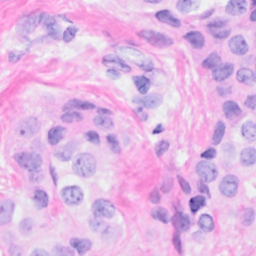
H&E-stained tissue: Breast